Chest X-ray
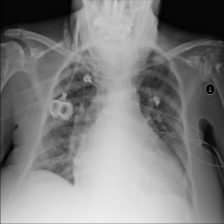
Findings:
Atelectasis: negative
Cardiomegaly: negative
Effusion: negative
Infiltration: positive
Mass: negative
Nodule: negative
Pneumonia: negative
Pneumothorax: negative
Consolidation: negative
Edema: negative
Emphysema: negative
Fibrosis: negative
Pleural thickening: negative
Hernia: negative